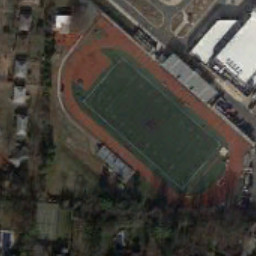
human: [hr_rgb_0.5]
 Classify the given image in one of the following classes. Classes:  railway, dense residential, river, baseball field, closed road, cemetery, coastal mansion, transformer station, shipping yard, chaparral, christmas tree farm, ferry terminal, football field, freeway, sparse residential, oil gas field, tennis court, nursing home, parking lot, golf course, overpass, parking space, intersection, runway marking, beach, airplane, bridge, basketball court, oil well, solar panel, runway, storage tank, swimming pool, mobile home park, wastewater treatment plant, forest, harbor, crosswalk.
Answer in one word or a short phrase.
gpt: football field